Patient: sex M, age 60
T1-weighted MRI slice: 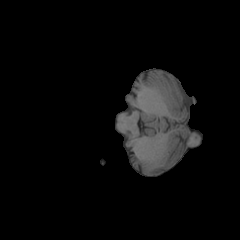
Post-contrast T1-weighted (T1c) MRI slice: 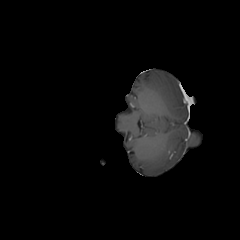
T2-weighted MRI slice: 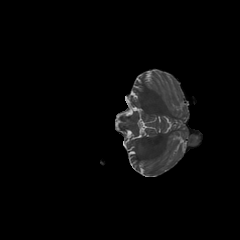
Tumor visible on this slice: no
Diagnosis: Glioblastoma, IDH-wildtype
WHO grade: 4